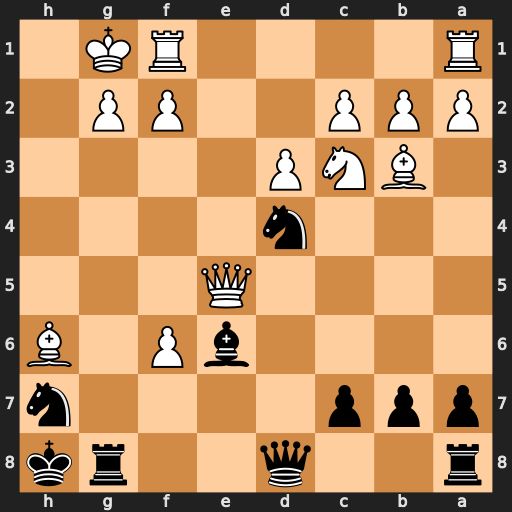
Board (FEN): r2q2rk/ppp4n/4bP1B/4Q3/3n4/1BNP4/PPP2PP1/R4RK1
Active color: b
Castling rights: -
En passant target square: -
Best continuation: Nf3+ Kh1 Nxe5